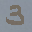
Label: 3